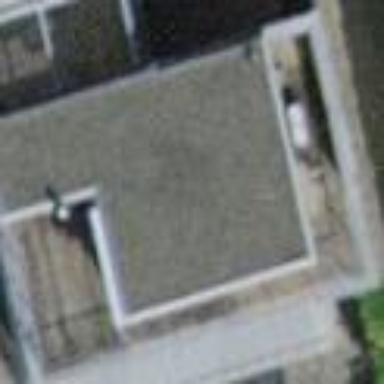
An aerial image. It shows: Balcony as part of building.